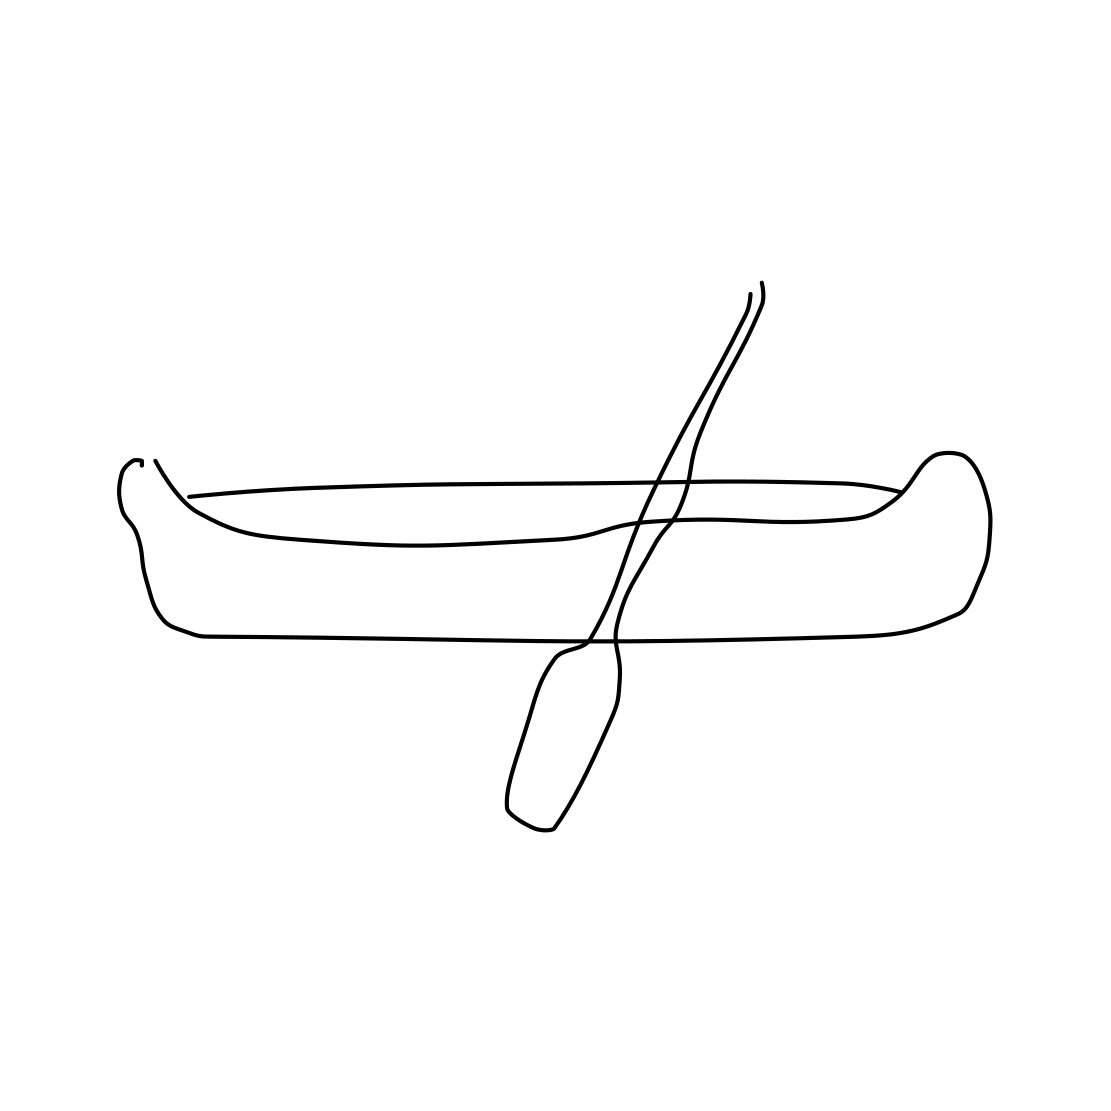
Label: canoe